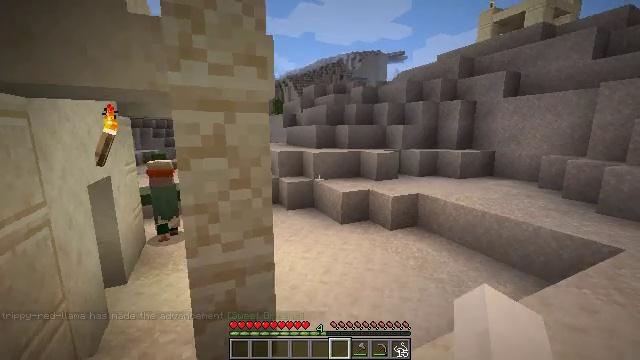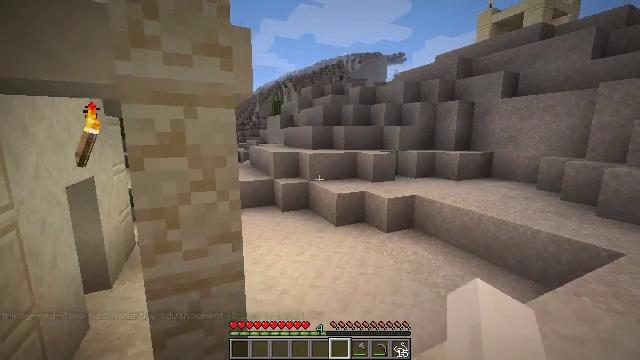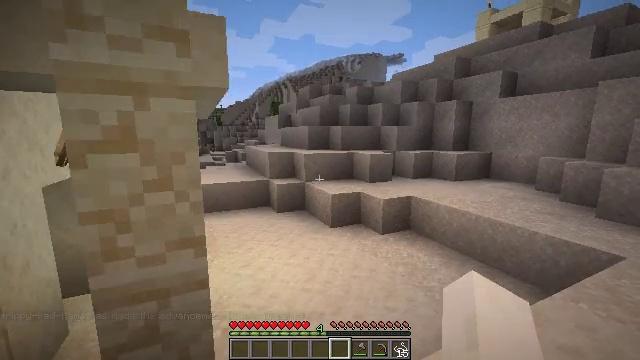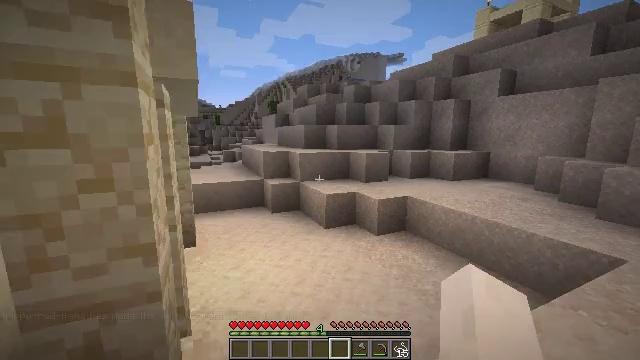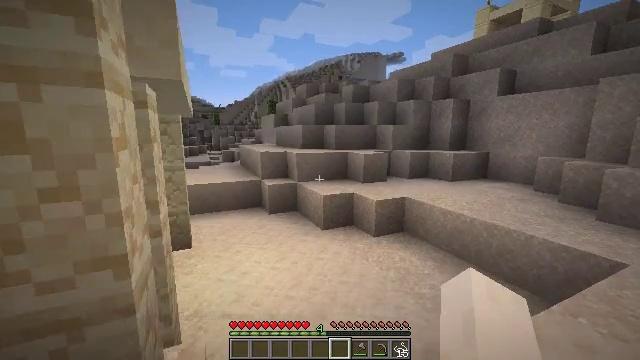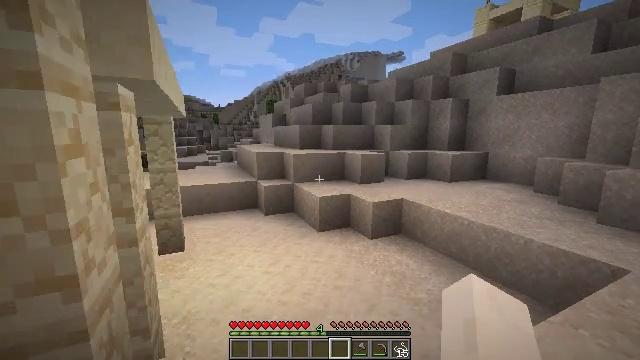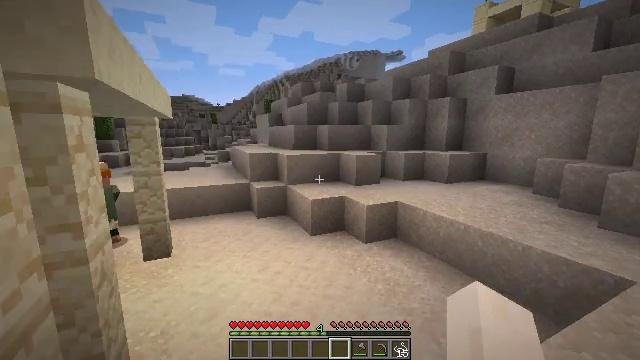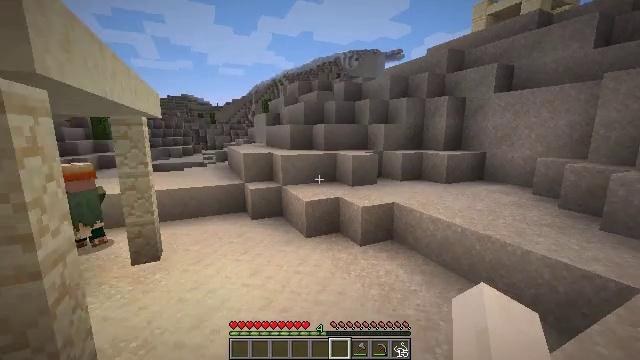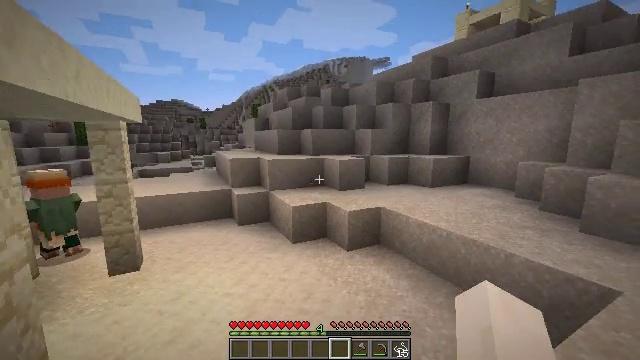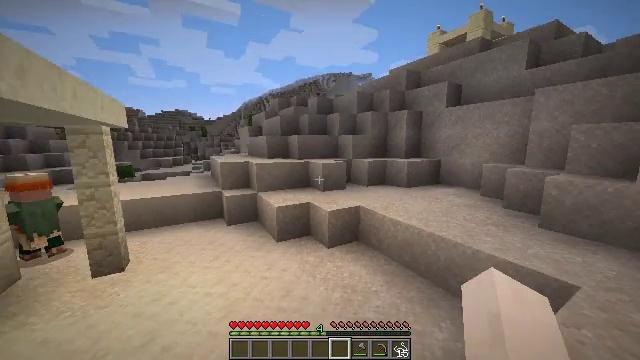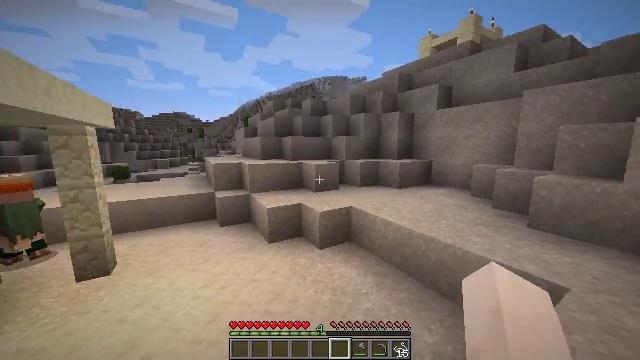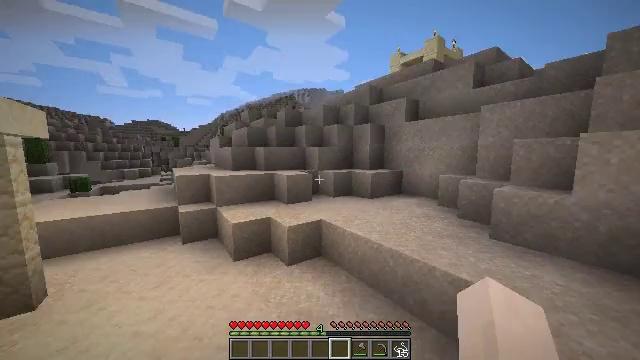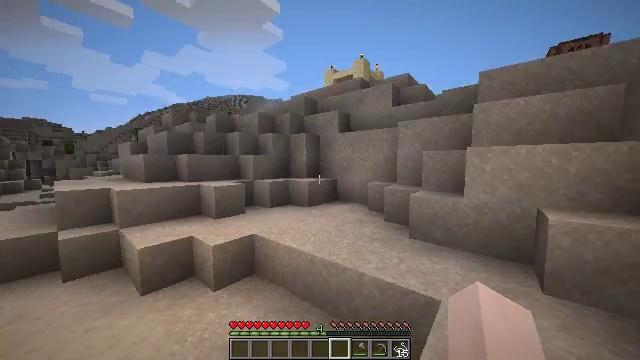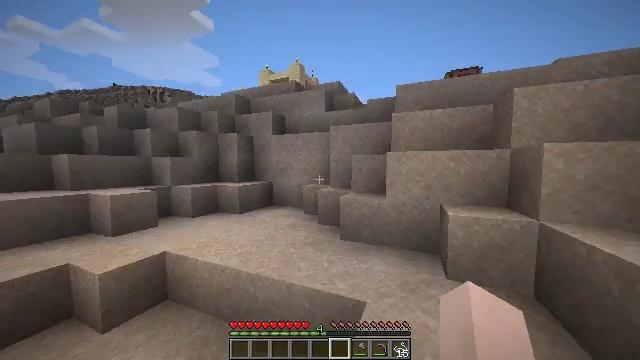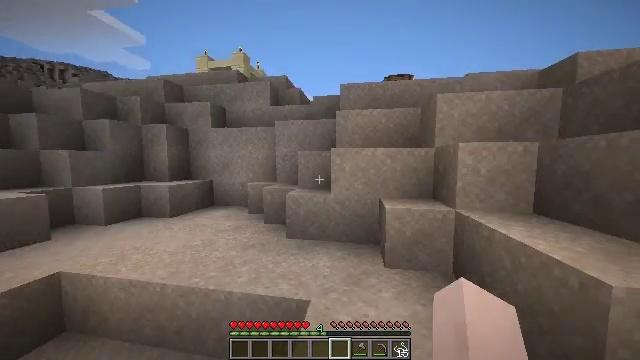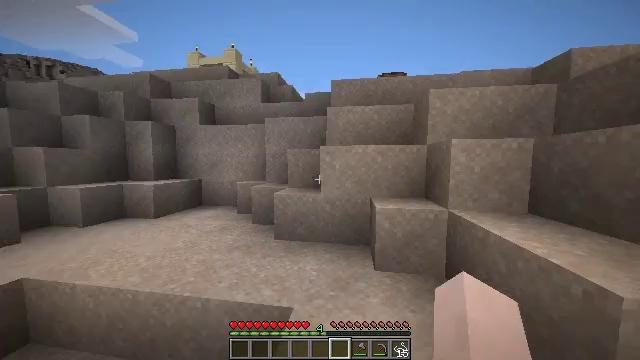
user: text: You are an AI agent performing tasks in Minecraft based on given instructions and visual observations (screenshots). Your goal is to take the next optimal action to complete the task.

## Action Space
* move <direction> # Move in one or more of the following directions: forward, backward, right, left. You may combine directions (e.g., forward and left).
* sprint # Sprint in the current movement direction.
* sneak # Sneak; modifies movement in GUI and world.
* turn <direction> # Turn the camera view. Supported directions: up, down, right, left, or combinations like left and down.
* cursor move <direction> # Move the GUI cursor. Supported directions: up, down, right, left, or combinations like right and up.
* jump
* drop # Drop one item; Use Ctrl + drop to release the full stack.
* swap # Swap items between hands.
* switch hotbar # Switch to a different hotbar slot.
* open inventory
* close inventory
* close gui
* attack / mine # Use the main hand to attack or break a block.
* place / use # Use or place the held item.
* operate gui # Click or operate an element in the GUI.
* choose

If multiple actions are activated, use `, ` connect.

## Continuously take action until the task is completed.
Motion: motion action
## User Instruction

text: Combat the rabbit.
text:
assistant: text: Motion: move forward and move right
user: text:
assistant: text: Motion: move forward and move right
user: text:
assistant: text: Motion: move forward and move right
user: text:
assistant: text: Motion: move forward and move right
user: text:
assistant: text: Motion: move forward and move right
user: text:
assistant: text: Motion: move forward and move right
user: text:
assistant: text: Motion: move forward and move right, sprint
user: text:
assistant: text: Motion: move forward and move right, sprint, turn right
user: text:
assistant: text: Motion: move forward and move right, sprint, turn right
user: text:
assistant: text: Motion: move forward and move right, sprint
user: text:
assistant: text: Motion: move forward and move right, sprint, turn right and up
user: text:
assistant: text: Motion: move forward and move right, sprint, turn right and up
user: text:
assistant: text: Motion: move forward and move right, sprint, turn right
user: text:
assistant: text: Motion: move forward and move right, sprint, turn right
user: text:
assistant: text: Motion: move forward and move right, sprint, turn right
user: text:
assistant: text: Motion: move forward and move right, sprint
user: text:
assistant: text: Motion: move forward, sprint, turn right
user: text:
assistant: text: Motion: move forward, sprint, turn right
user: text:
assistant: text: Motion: move forward, sprint, turn right
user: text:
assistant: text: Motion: move forward, sprint
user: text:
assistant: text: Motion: move forward, sprint, jump
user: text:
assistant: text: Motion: move forward, sprint, jump
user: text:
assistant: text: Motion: move forward, sprint, jump
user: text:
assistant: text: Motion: move forward, sprint, jump
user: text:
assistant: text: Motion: move forward, sprint, turn right, jump
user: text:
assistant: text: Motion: move forward and move right, sprint, turn right and up
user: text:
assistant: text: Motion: move forward and move right, sprint, turn right
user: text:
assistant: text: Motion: move forward and move right, sprint, turn right and down
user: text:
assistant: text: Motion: move forward and move right, sprint, turn right and down
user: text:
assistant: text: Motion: move forward and move right, sprint, turn right, jump